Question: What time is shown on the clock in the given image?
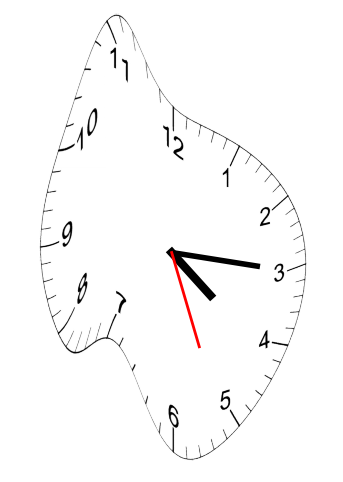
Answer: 04:15:26